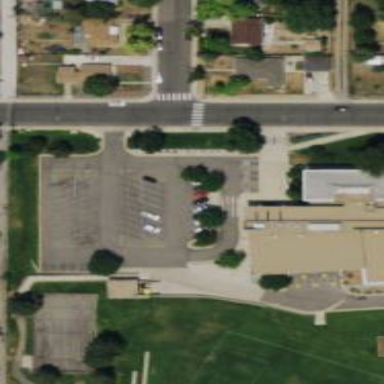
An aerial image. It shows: Parking space.